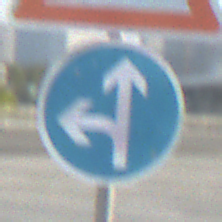
Verkehrszeichen: VorgeschriebeneFahrtrichtungGeradeausOderLinks
Zusatzzeichen oben: Lichtzeichenanlage
Umgebung: Outdoor, Urban
Tageszeit: SunriseSunset
Wetter: Clear
Licht: Natural
Jahreszeit: NotSpecified
Kontrast: MediumContrast